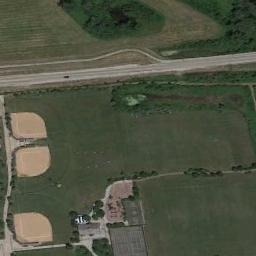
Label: baseball_diamond